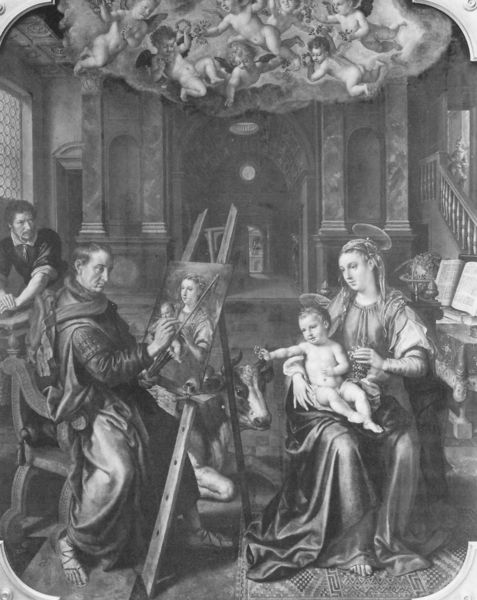
Titel: St. Lukas malt die Madonna
Künstler: Maarten de Vos
Institution: Antwerpen, Koninklijk Museum voor Schone
Schlagwörter: flügel, gemälde, himmel, mann, nackt, sitzen, fenster, frau, grau, marmor, raum, schwarz, stuhl, säulen, tür, weiss, zeichnung, wolke, malerei, teppich, bild, portrait, boden, interieur, decke, innen, kind, mutter, engel, noten, grafik, graphik, kuh, rind, baby, saal, treppe, chair, church, cushion, palace, stair, stairs, white, window, black, carpet, grey, interior, painting, room, sitting, table, wall, woman, klavier, maler, staffelei, picture, print, servant, floor, geländer, oben, buch, druck, schwarzweiss, druckgrafik, künstler, malen, pinsel, heiligenschein, zeichnen, christus, jesus, angel, angels, cloud, heaven, building, house, lap, roof, heiliger, child, light, putten, maria, globus, black and white, mutter gottes, ochse, stier, shadow, mother, etching, putti, saint, desk, model, josef, virgin, cherub, cherubs, putto, fesnter, madonna, family, jesuskind, ceiling, artist, easel, painter, monk, engraving, medieval, cow, glorie, book, christ, helfer, sandal, brush, canvas, paint, lukas, artelier, joseph, mary, portraitieren, sal, balustrade, porträtieren, babies, image, halo, infant, virgin mary, inside, halos, workshop, painters, observing, assistant, posing, saint mary, renesaince, lucas, cherubins, erfrau, klarvie, reihemarmor, portaitieren, 성당, 책, 화가, 엄마, 애기, 천치창조, 팔레트, 가족, vison